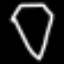
Label: diamond